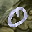
Label: 0